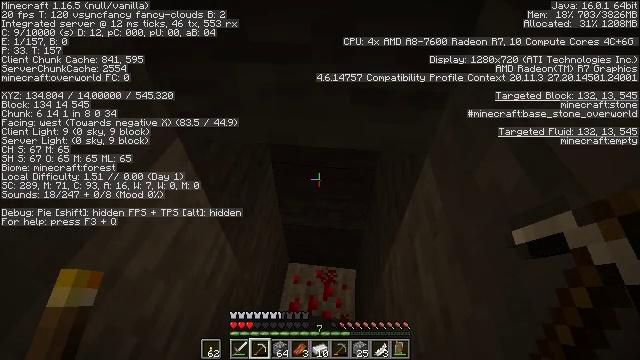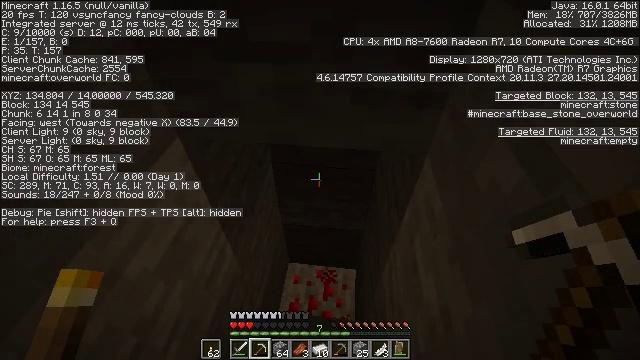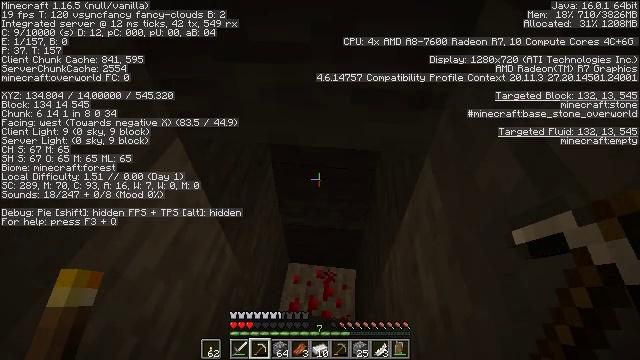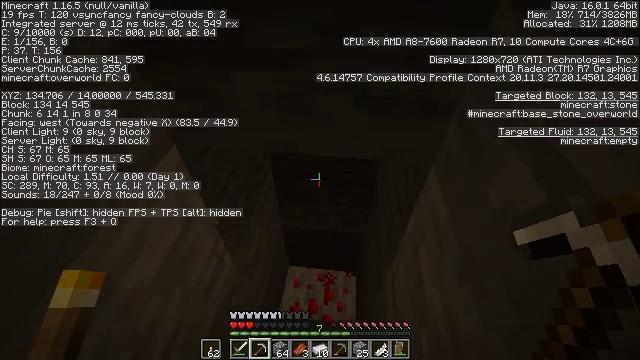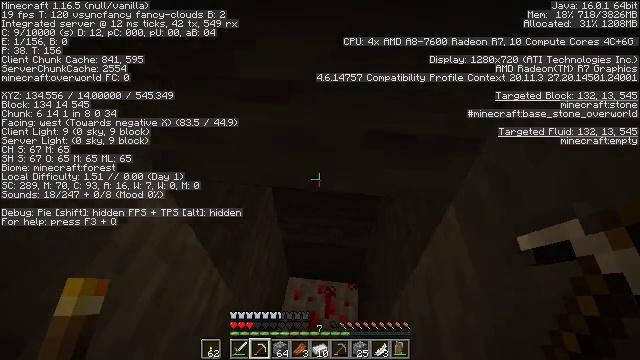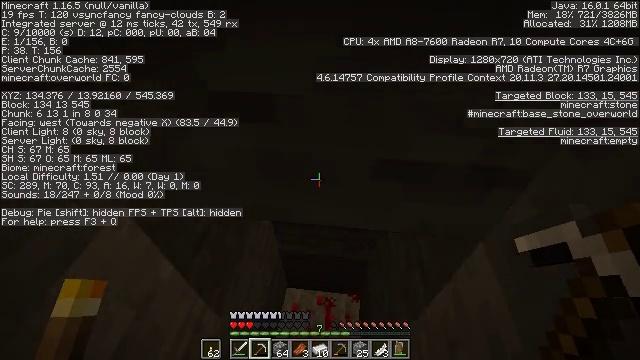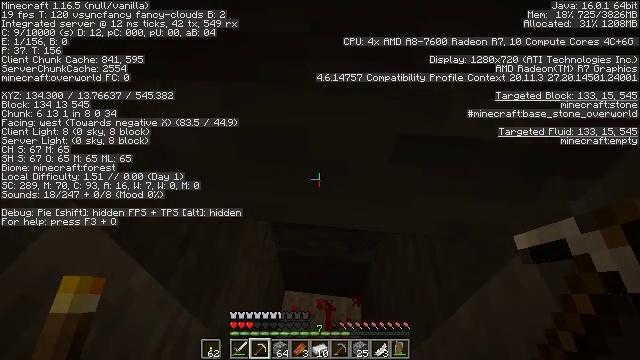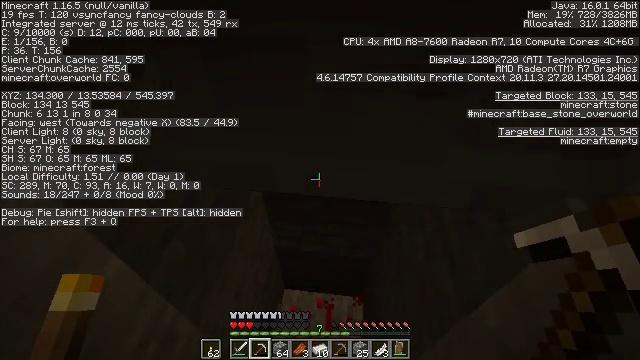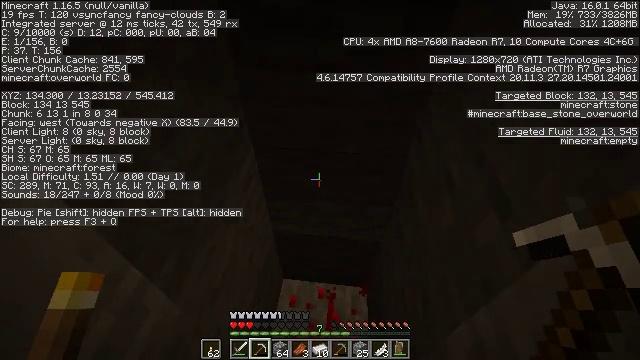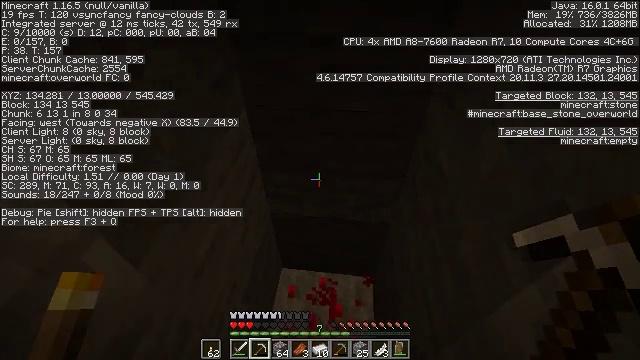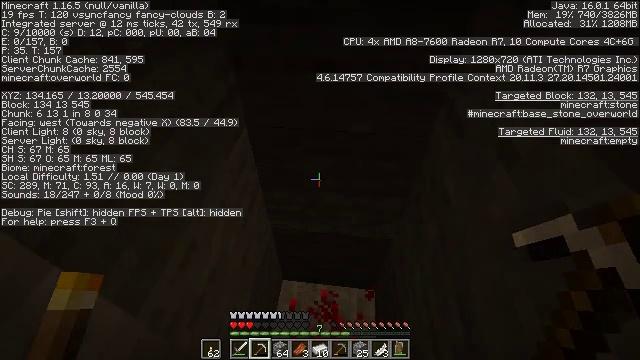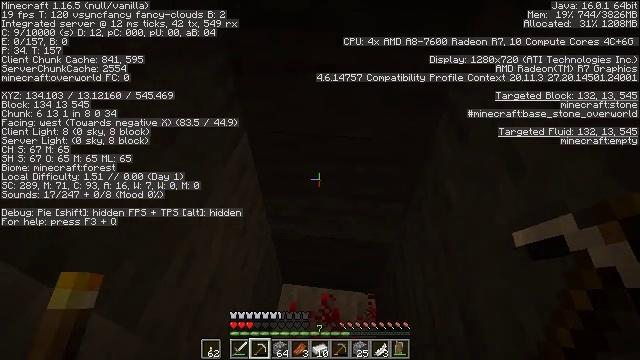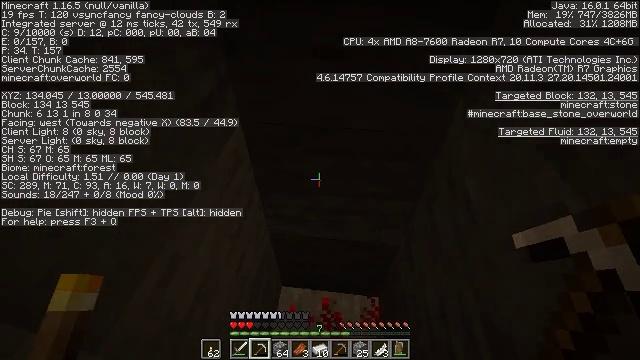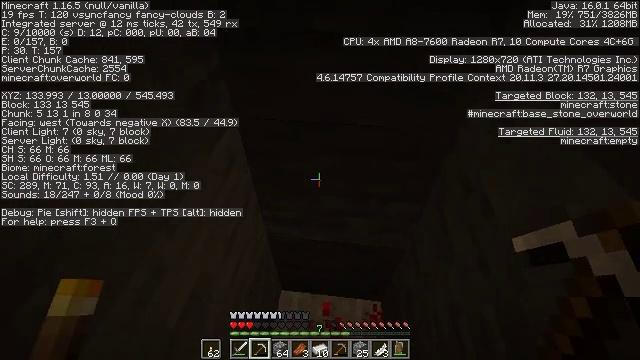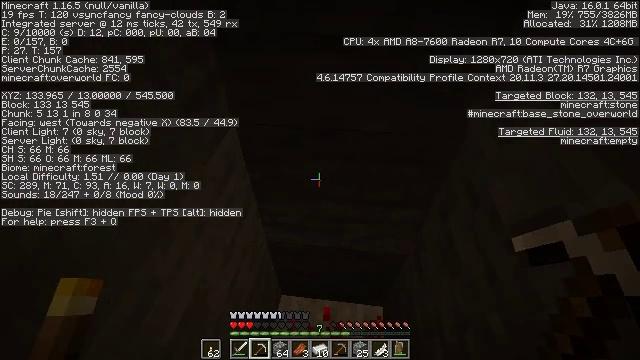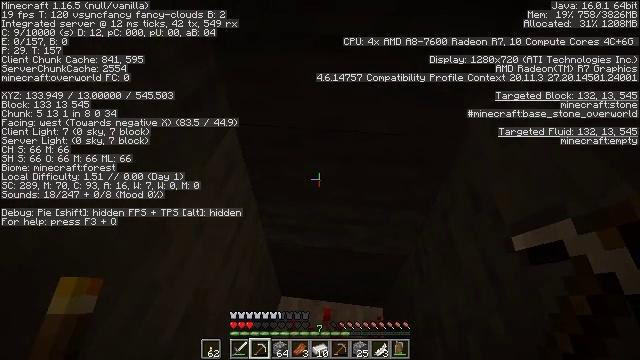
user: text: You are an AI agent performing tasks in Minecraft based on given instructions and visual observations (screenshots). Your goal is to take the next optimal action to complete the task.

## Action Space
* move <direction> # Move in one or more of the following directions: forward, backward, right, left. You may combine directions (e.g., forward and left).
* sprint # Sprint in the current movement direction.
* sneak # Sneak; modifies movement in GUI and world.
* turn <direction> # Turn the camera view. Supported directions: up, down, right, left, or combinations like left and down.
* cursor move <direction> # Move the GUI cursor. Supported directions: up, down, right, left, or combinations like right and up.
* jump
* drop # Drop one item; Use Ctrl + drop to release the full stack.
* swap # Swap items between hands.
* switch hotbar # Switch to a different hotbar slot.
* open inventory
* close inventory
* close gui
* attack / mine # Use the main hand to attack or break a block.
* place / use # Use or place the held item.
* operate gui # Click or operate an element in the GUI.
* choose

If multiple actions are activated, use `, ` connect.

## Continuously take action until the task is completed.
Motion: motion action
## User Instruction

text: Break the redstone ore to pick it up.
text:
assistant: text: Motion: jump
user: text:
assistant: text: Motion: jump
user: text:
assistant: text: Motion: move forward, jump
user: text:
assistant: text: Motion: move forward, jump
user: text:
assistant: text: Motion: move forward, jump
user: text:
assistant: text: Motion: move forward, jump
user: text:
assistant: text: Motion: move forward, jump
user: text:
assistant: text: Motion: move forward, jump
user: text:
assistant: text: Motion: move forward, jump
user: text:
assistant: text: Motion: move forward, jump
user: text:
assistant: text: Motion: jump
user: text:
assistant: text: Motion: jump
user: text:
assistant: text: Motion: jump
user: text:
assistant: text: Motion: jump
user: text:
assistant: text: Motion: jump
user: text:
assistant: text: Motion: turn right, jump
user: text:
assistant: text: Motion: jump
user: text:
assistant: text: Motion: jump
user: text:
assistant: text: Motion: jump
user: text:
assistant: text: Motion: turn right and down, jump
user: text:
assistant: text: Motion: turn right and down, jump
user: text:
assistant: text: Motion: turn right and down, jump
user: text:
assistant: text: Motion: turn right and down
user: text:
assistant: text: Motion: turn right
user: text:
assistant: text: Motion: no_op
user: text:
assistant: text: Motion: no_op
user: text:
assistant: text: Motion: attack / mine
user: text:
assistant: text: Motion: attack / mine
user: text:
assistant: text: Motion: attack / mine
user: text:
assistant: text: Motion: attack / mine